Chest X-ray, AP view. Patient: 63 years old, sex M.
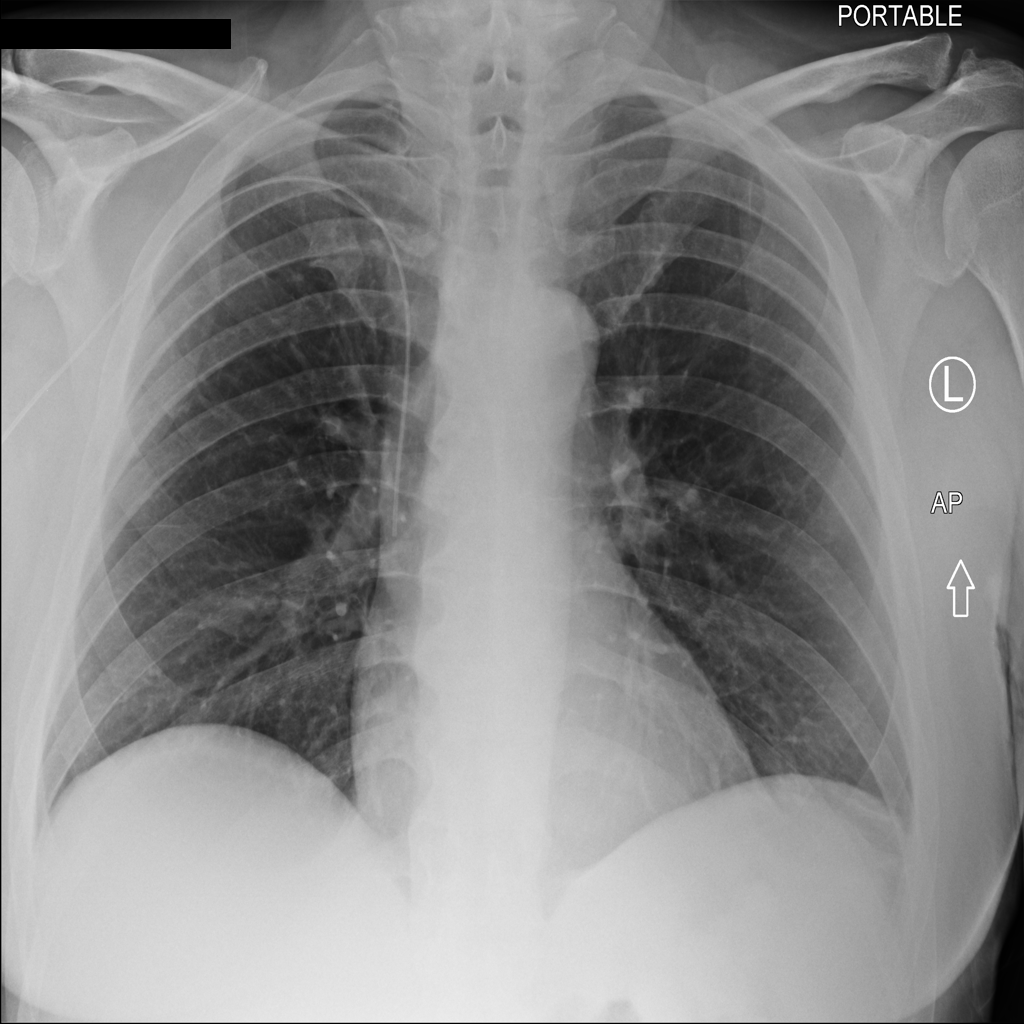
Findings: No Finding